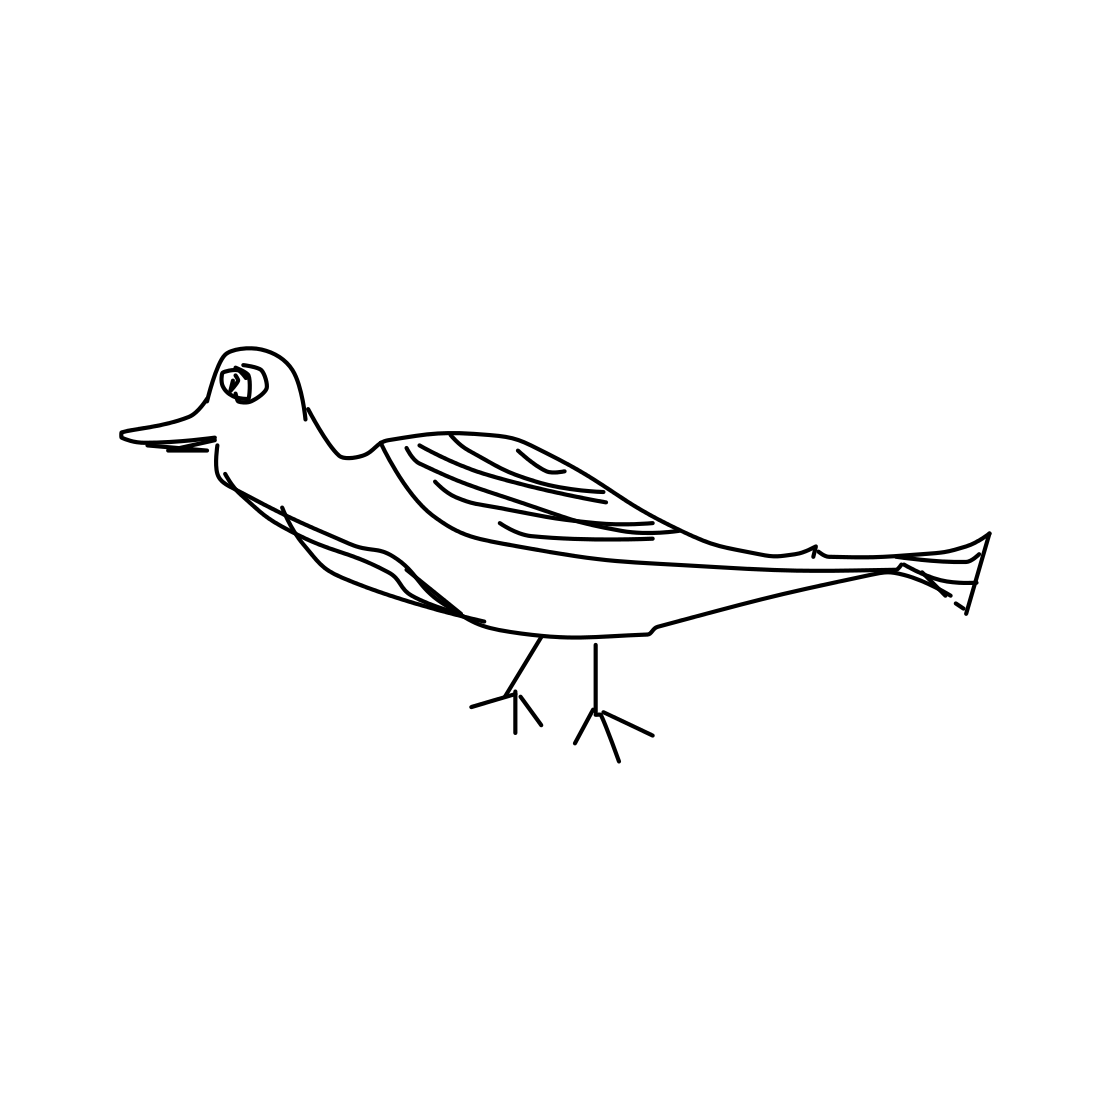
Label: pigeon